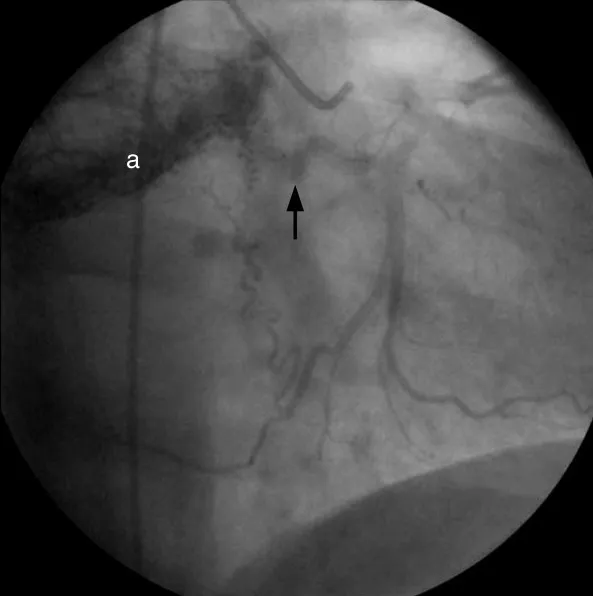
Cardiac catheterization image: showing the "tumor blush" (denoted by "a") with neovascularization seen projecting from the left circumflex artery (arrow) to the "tumor blush. ".
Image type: radiology (x_ray)